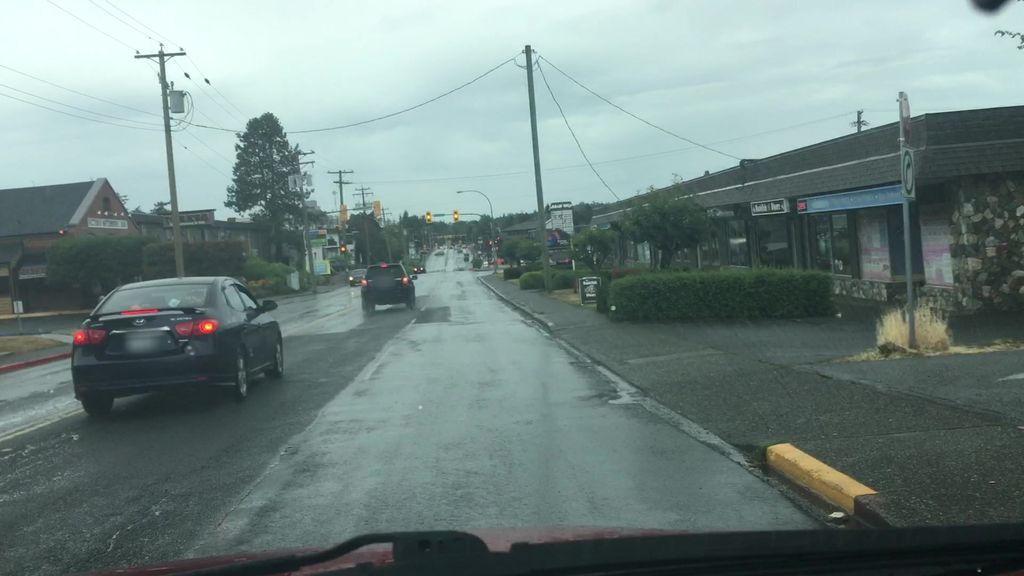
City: victoria